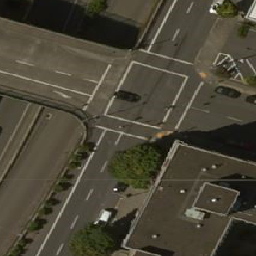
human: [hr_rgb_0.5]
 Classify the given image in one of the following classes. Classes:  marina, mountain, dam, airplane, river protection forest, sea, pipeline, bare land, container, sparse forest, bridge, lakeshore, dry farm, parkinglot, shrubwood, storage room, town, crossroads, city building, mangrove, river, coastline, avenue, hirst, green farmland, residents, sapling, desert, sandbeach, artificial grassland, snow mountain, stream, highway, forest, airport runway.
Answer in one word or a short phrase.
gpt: crossroads